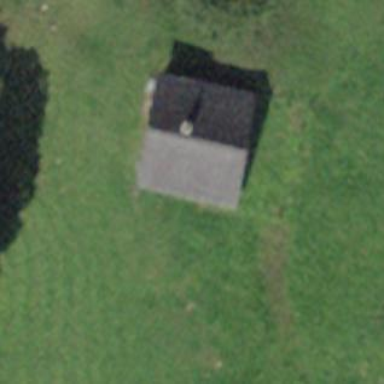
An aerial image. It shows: Cabin is depicted in the image.